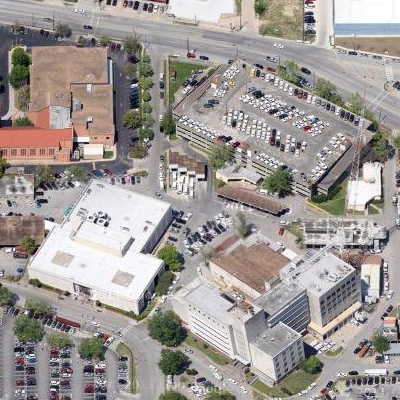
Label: Industry